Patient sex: M
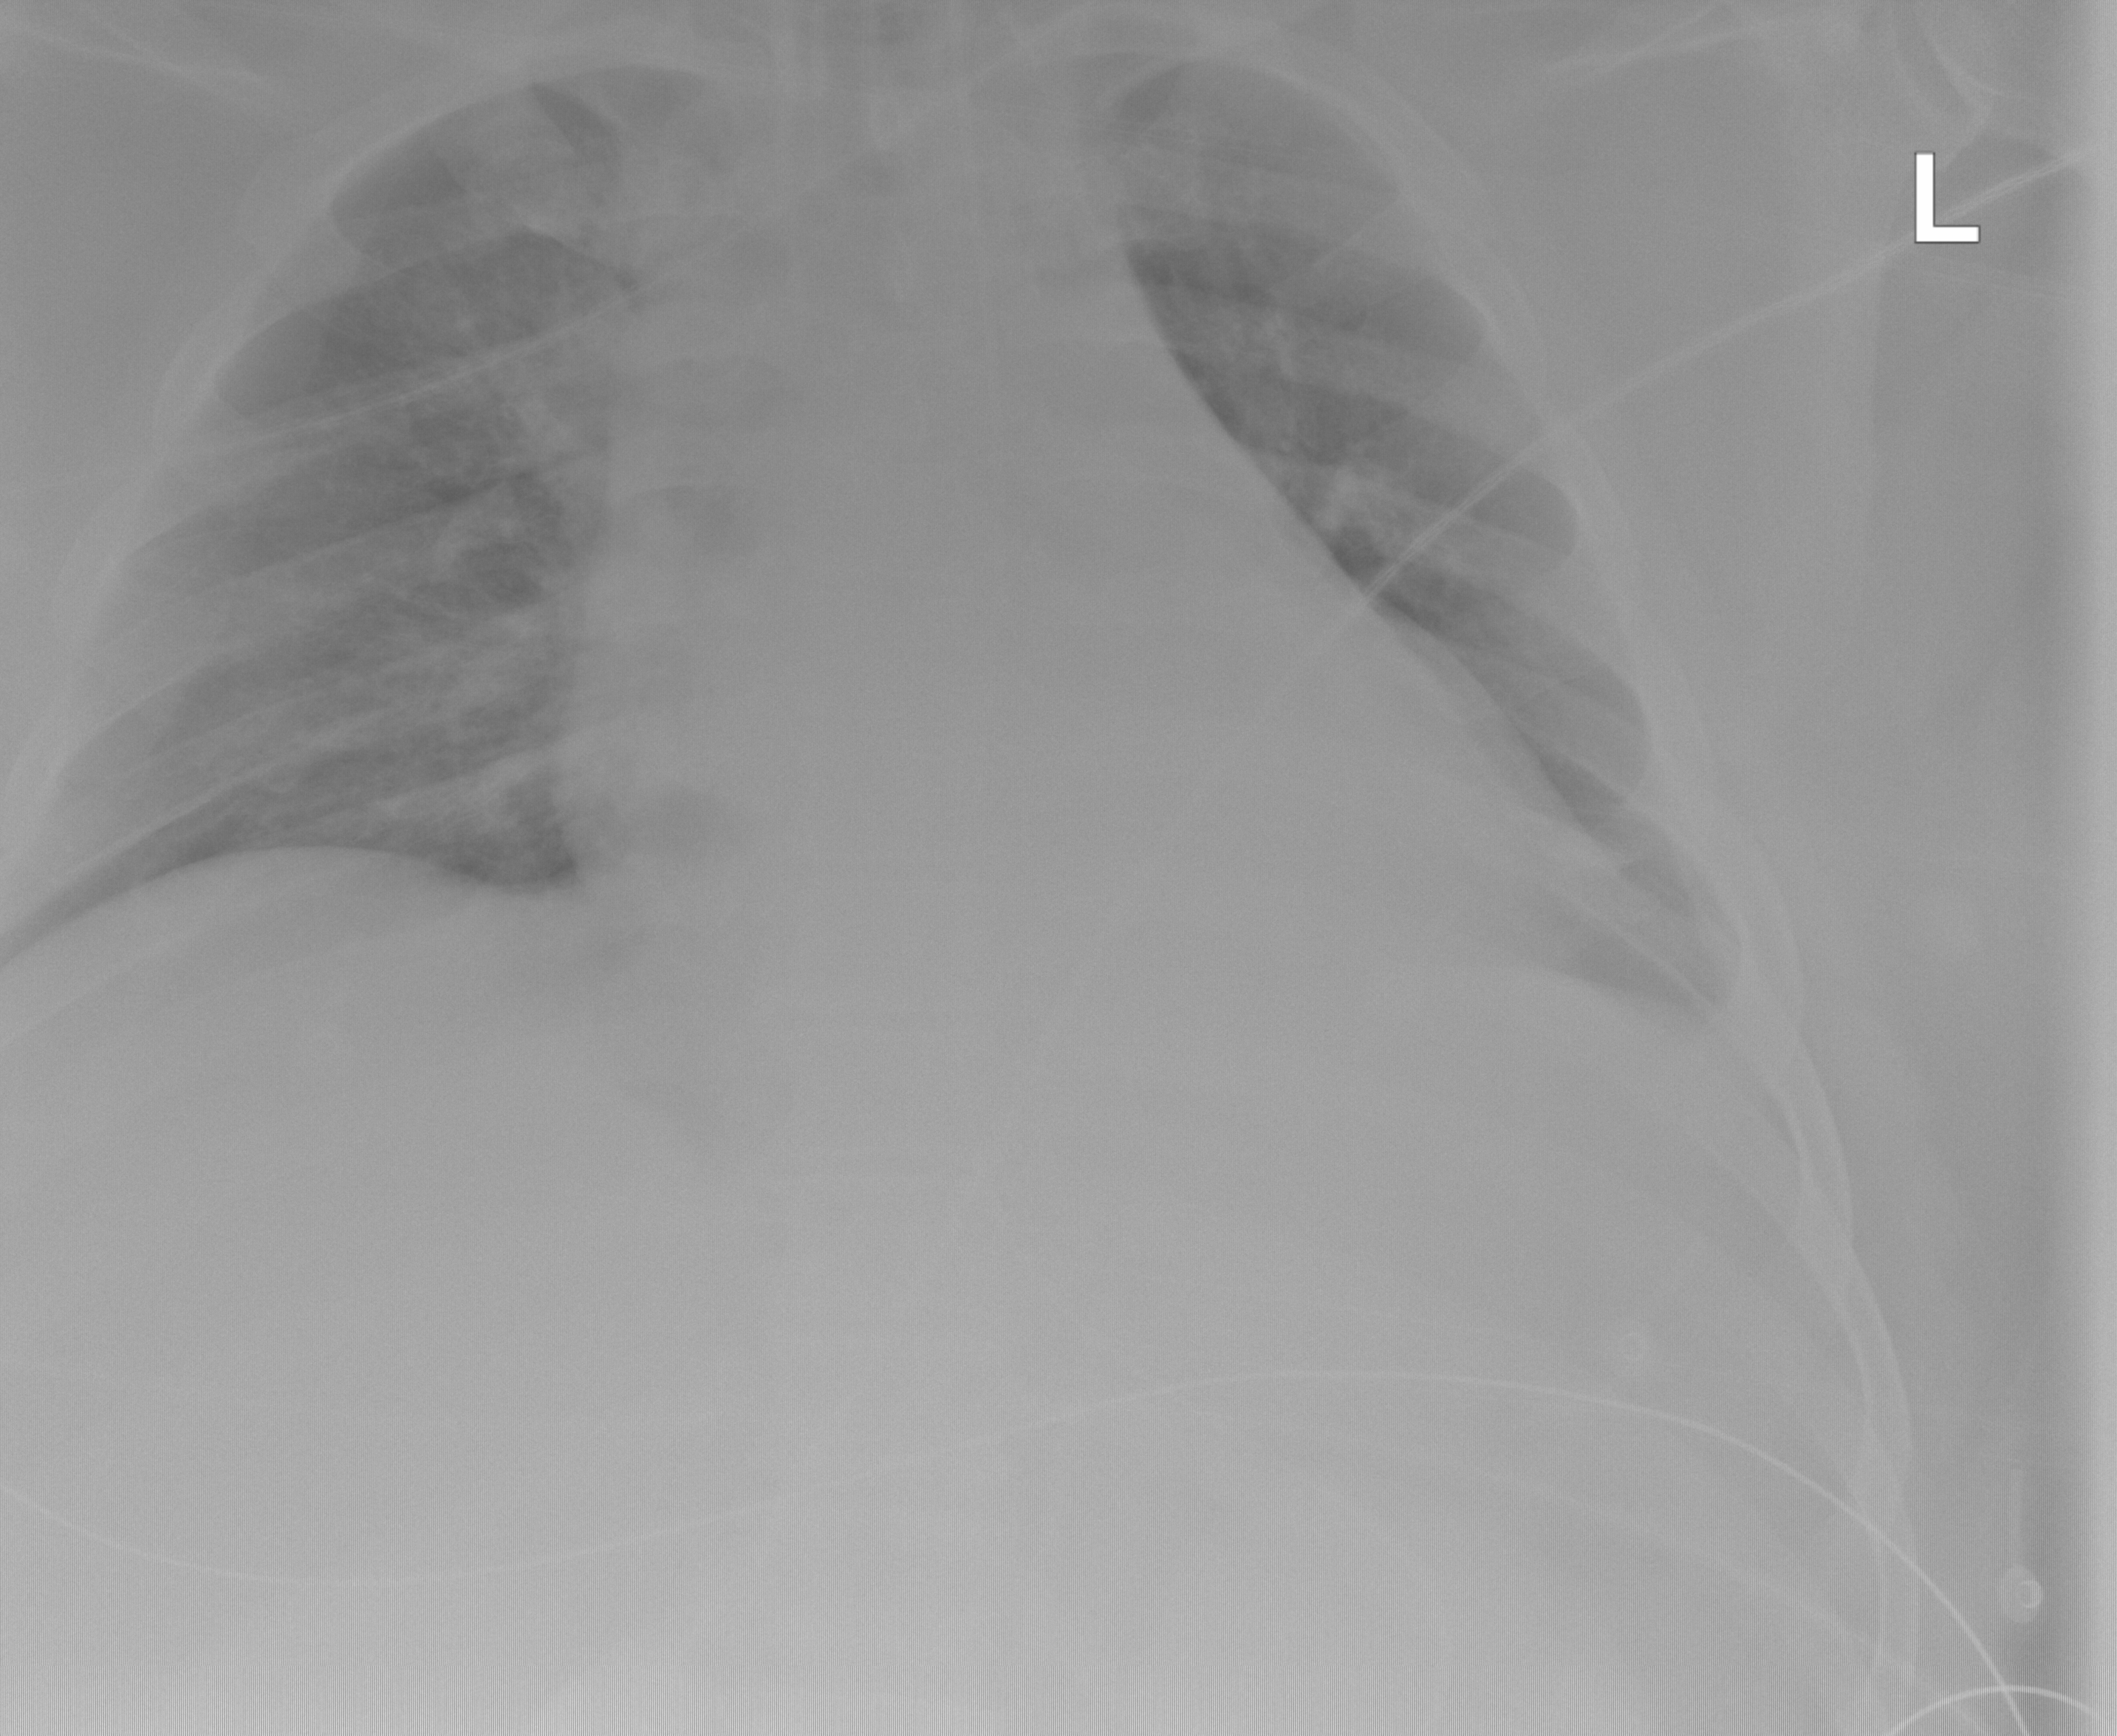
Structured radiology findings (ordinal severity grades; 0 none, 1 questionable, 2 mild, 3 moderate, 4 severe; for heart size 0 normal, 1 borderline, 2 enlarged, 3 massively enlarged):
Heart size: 0
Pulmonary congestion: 0
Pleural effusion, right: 0
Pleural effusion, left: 1
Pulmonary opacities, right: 2
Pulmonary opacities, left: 2
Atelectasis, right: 2
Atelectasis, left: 2